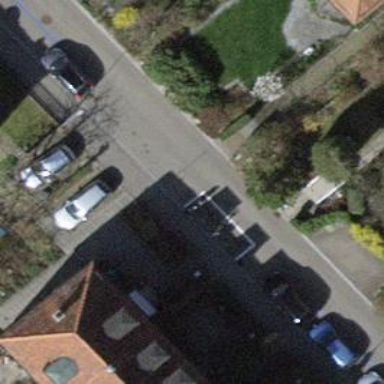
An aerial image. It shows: Bicycle parking area with stands available.